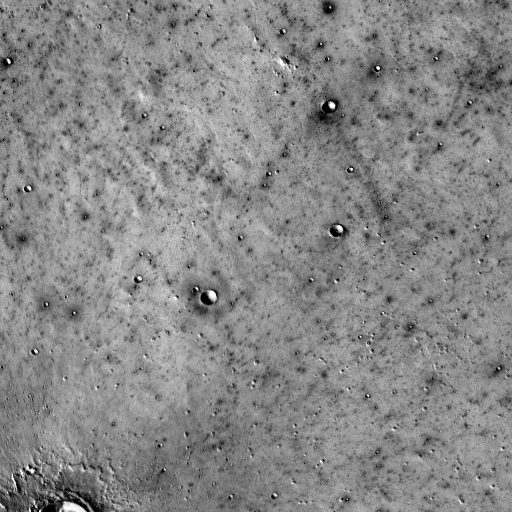
Crater classes present: Background, Other